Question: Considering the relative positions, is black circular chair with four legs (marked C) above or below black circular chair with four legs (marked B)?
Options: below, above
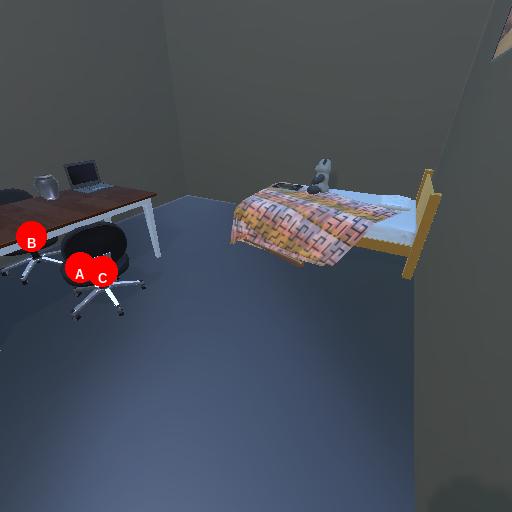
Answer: below